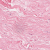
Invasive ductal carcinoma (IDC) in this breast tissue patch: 0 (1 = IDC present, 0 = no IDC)